Current action and preconditions to check: trajectory_clear

Your task: For each precondition in the list above, predict whether it will hold at this action.

Consider the current scene as observed from the mobile robot's camera, and analyze the predicted future states of all dynamic agents (e.g., people, animals, vehicles, or any moving entities) within the NEXT SECOND.

IMPORTANT: Only answer "very likely" if you are absolutely certain—based on strong, clear evidence—that a dynamic agent will violate the precondition in the predicted future state. Do NOT answer "very likely" for unlikely, ambiguous, or low-probability risks.

Ask yourself for each precondition: Is there a high probability, with clear and convincing evidence, that the predicted future states of any dynamic agent will interfere with the predicted future state of the currently executing action within the NEXT SECOND, causing that precondition to fail?

Assess the risk level based on these predictions. Use "likely" or "very likely" if motions create a clear risk of interference.

Use "neutral" or "improbable" if agents are nearby but their predicted paths are clearly diverging or non-conflicting.

Failure Risk Categories: "very improbable", "improbable", "neutral", "likely", "very likely"

Answer Format: Output ONLY the probability_of_failure value from these categories: "very improbable", "improbable", "neutral", "likely", "very likely"

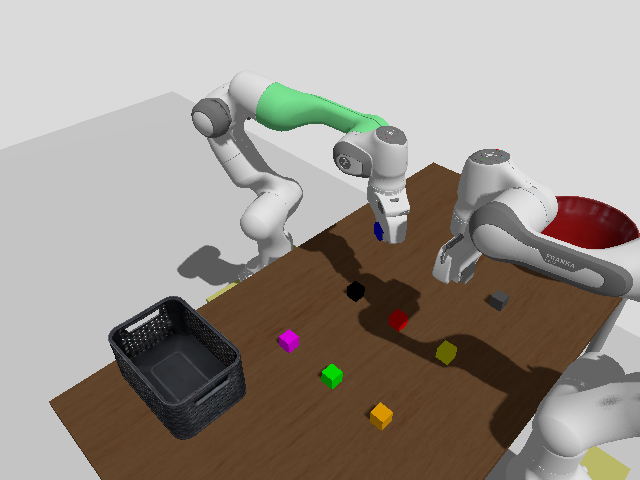

Answer: improbable